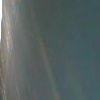
Label: sunburn